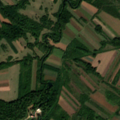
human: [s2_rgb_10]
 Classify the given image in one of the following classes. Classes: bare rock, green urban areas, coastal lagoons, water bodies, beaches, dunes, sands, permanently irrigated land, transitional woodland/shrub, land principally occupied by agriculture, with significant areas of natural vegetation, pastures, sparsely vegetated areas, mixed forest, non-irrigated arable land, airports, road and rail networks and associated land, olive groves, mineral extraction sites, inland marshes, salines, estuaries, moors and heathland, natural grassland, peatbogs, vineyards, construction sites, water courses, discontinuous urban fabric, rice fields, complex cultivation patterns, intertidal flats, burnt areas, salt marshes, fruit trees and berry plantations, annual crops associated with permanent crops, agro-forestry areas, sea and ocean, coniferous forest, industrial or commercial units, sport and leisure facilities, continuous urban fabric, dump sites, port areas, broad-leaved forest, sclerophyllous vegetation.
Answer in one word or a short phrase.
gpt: non-irrigated arable land, land principally occupied by agriculture, with significant areas of natural vegetation, broad-leaved forest